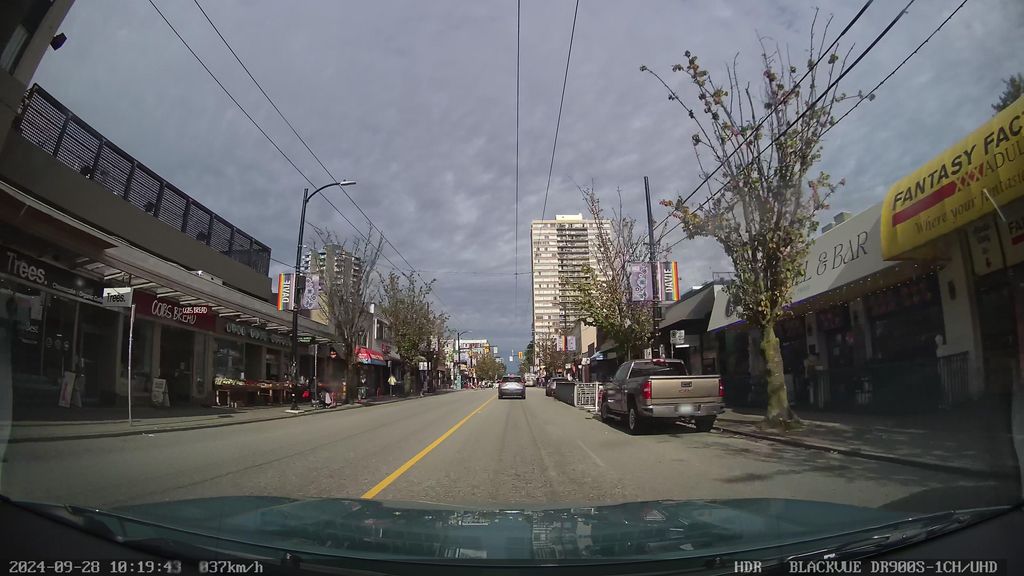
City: vancouver